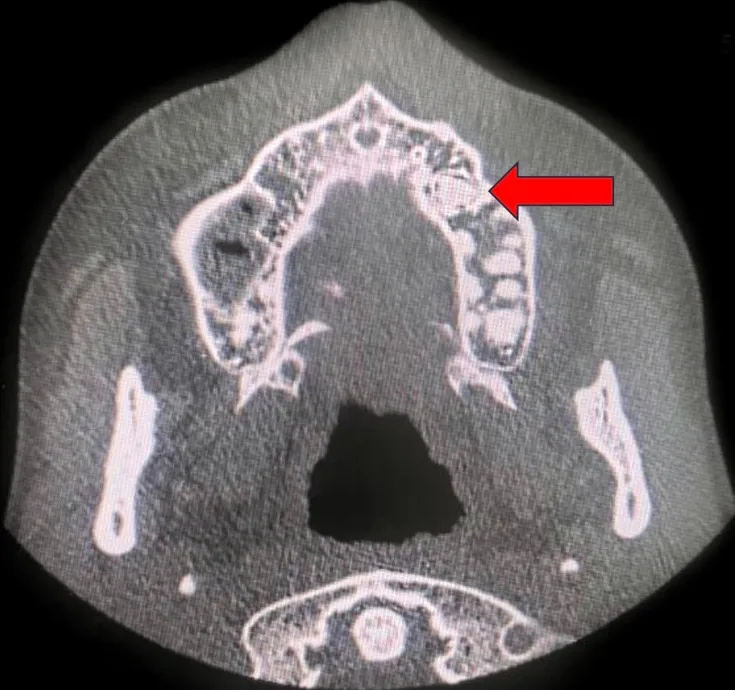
Axial views CT showing a radiopaque mass on the upper left quadrant of the maxilla.
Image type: radiology (ct)